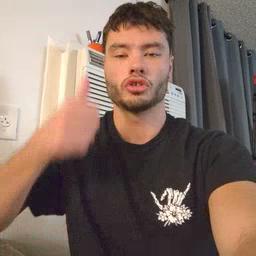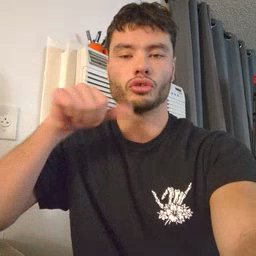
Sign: girl